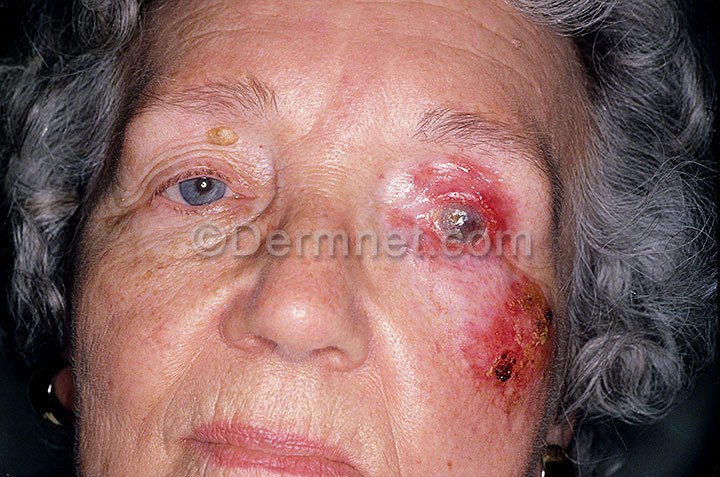
Disease: Bullous Disease Photos